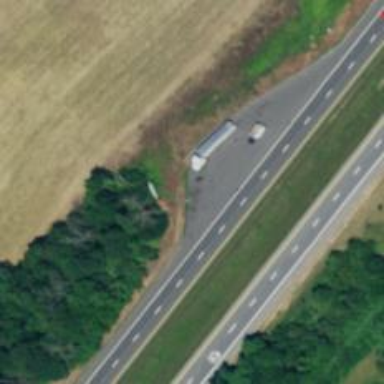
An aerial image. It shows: Rest area on the road.